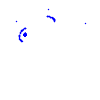
Particle: proton